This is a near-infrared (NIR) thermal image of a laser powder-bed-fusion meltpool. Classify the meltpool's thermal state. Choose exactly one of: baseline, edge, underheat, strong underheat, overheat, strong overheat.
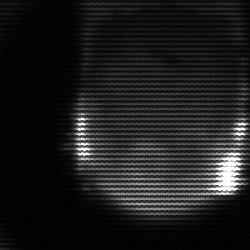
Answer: edge